Question: I'm trying to plot a basic correlation between two 7-point variables. I get a .72 correlation, but the data points are just one dot at every number point on the graph (like just dots equally spaced out into rows). I double checked to make sure the variables are numeric (they are). I tried several different ways to graph it, the dots always come out the same way. Any ideas?
Code:
'''
library("ggpubr")
ggscatter(plotdata, x = "TID", y = "PID7", use = "complete.obs",
add = "reg.line", conf.int = TRUE,
cor.coef = TRUE, cor.method = "pearson",
xlab = "X", ylab = "Y")
'''

Sample data:
'''
dput(head(plotdata, 20))
structure(list(plotdata.TID = c(7, 1, 3, 5, 5, 7, 7, 6, 1, 4,
1, 4, 1, 1, 7, 7, 1, 1, 1, 4), plotdata.PID7 = c(1, 1, 3, 6,
6, 7, 6, 6, 2, 7, 1, 4, 1, 1, 7, 6, 2, 3, 2, 4)), row.names = c(NA,
20L), class = "data.frame")
'''
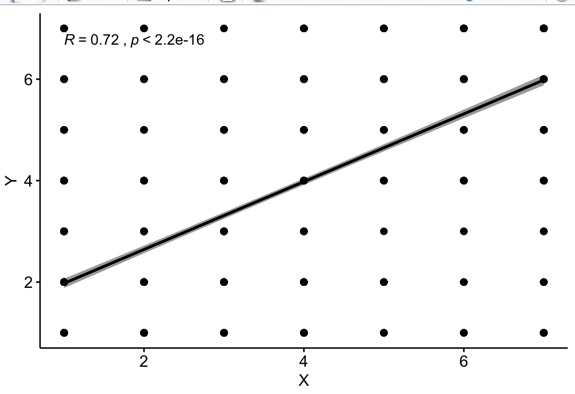
Answer: Off the top of my head, it sounds to me that this is due to the data being discrete instead of continuous (especially since you said "7-point variables"). This means each point is getting plotted exactly on top of a bunch of other points, making it impossible to see how many are there.
Try plotting a scatterplot with some jitter to get a better sense of the distribution (this injects a little bit of randomness in the positioning of each point).
Here's how to do that:
<URL>